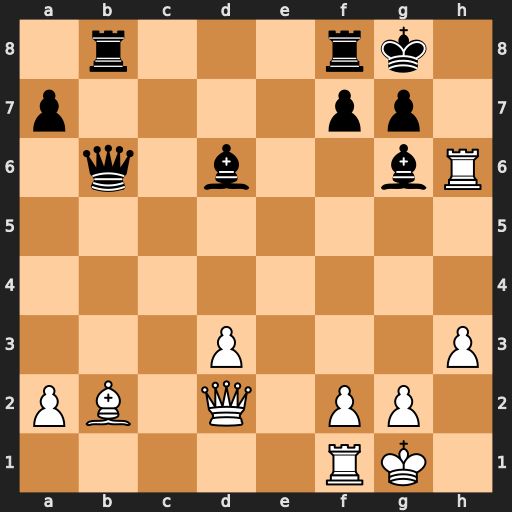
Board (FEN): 1r3rk1/p4pp1/1q1b2bR/8/8/3P3P/PB1Q1PP1/5RK1
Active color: w
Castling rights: -
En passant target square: -
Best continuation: Rh8+ Kxh8 Qh6+ Kg8 Qxg7#